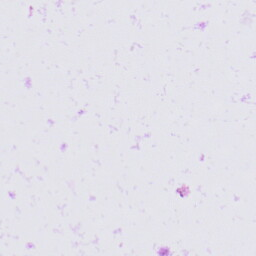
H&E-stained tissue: Prostate